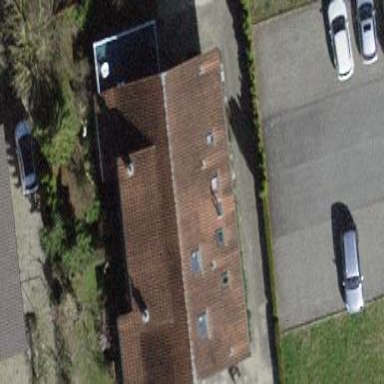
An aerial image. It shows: Building with tiled roof.